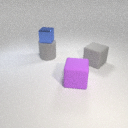
large gray rubber cylinder below small blue metal cube